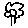
Label: flower